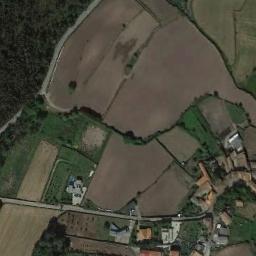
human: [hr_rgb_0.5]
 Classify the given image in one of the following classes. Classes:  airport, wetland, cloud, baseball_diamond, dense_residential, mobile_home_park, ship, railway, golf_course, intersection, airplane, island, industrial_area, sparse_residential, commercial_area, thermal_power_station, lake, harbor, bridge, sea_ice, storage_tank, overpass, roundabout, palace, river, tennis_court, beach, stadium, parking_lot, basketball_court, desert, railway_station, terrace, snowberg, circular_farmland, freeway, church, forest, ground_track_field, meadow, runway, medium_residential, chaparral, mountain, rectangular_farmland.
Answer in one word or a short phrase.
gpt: terrace